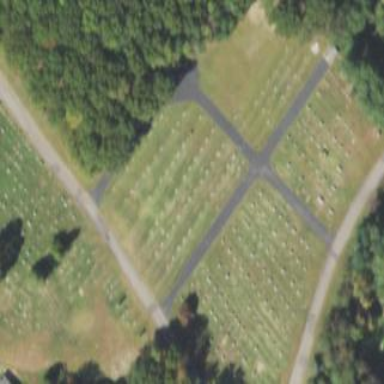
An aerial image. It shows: Cemetery.